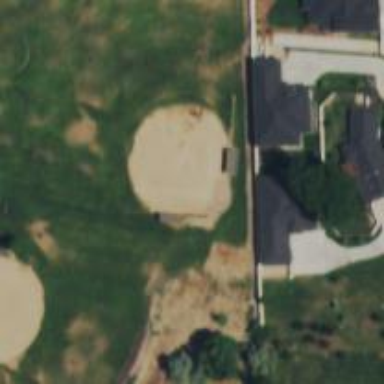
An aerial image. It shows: Baseball pitch for leisure land.